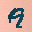
Label: 9